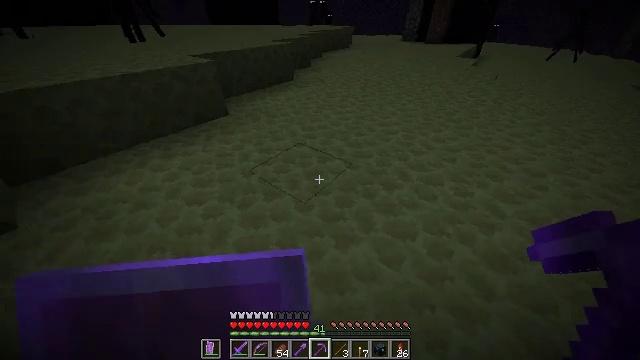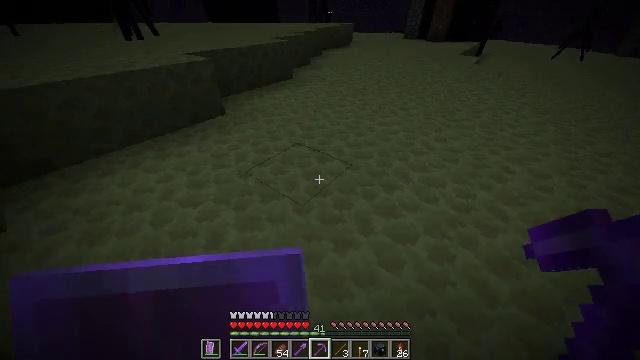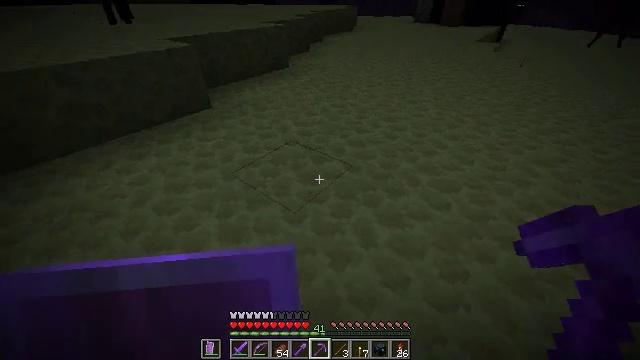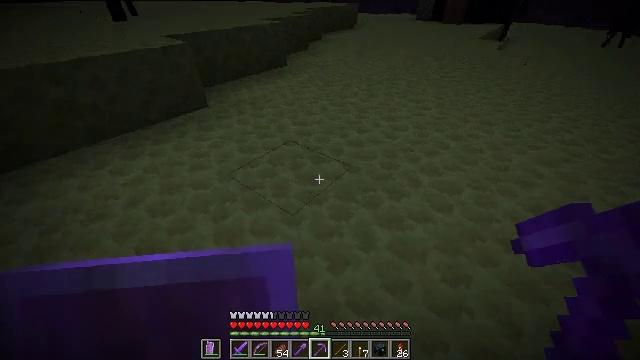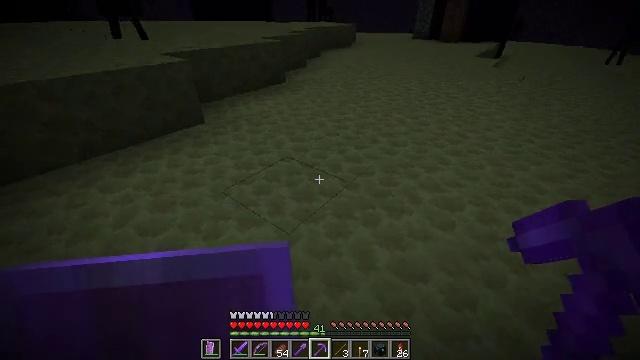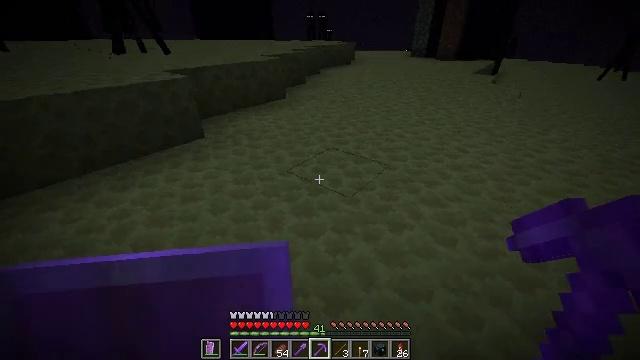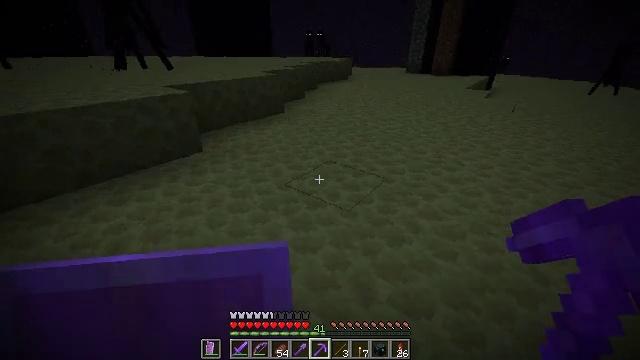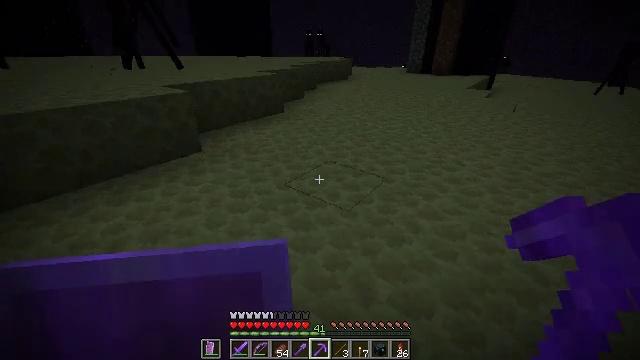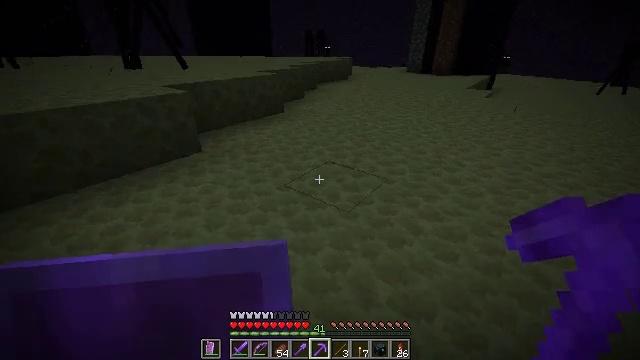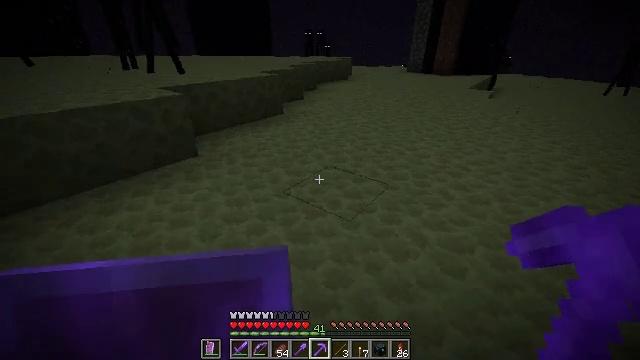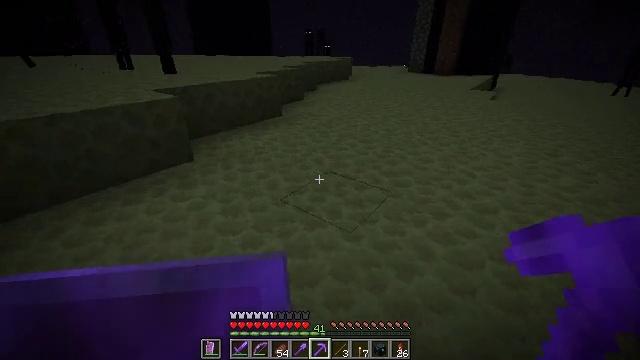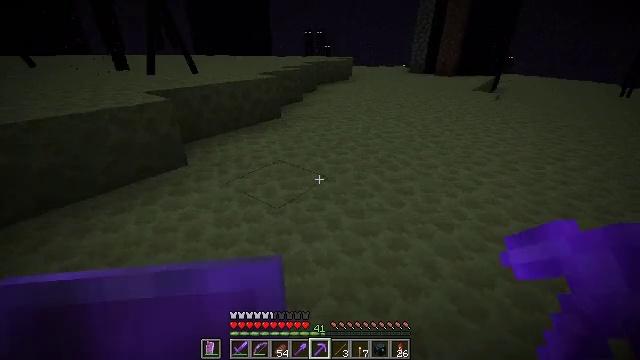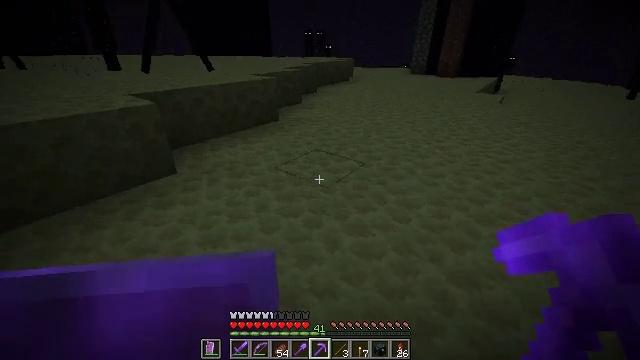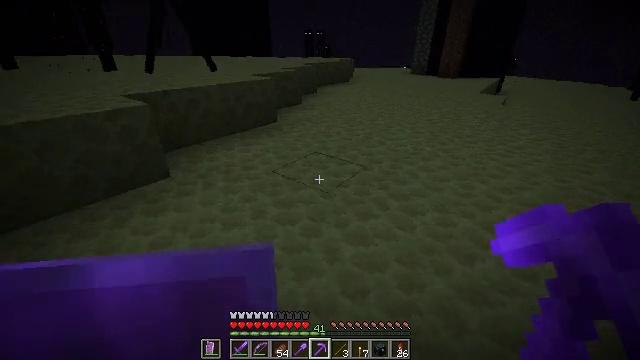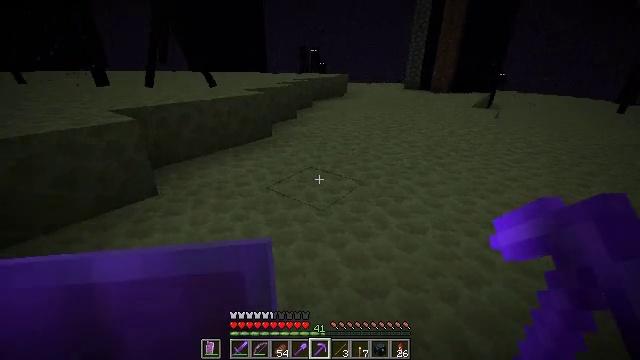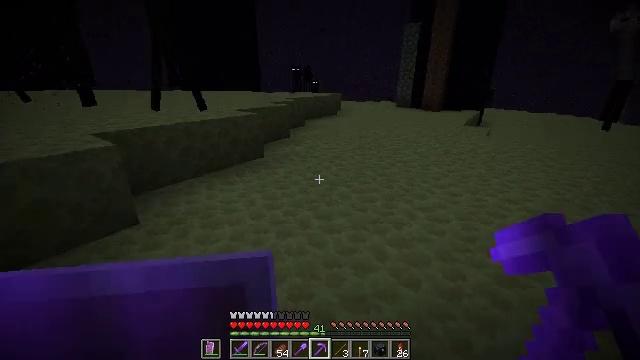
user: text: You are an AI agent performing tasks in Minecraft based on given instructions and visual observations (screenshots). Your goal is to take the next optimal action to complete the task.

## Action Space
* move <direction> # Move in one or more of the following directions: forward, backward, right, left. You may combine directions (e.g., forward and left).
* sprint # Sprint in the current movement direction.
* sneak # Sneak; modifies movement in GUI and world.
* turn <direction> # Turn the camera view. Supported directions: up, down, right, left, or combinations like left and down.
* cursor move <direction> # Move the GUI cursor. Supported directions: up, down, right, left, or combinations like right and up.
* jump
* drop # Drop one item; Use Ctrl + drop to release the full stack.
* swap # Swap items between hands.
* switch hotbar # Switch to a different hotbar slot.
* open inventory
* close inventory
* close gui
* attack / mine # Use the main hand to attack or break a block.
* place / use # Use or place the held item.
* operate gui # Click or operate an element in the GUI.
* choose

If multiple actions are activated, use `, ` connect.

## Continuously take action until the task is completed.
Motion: motion action
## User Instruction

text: Mine the tough obsidian.
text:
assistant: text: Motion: no_op
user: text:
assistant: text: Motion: no_op
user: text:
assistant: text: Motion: no_op
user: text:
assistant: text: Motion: turn up
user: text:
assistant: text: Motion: turn up
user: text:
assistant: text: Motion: turn up
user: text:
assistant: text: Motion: no_op
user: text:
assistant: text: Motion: move forward
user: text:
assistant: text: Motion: move forward
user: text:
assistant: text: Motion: move forward
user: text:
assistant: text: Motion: move forward
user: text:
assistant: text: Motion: move forward
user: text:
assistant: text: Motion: move forward
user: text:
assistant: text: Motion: move forward, turn right and up
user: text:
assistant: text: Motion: move forward, sprint, turn right and up
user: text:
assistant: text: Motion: move forward, sprint
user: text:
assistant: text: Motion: move forward, sprint
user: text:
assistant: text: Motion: move forward, sprint
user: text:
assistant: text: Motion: move forward, sprint
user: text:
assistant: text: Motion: move forward, sprint
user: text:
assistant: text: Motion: move forward, sprint
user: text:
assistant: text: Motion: move forward, sprint
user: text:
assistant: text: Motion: move forward, sprint
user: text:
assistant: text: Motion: move forward, sprint
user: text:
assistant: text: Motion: move forward, sprint
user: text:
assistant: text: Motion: move forward, sprint
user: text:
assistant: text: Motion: move forward, sprint
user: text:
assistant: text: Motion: move forward, sprint
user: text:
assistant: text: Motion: move forward, sprint
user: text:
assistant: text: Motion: move forward, sprint